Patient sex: F
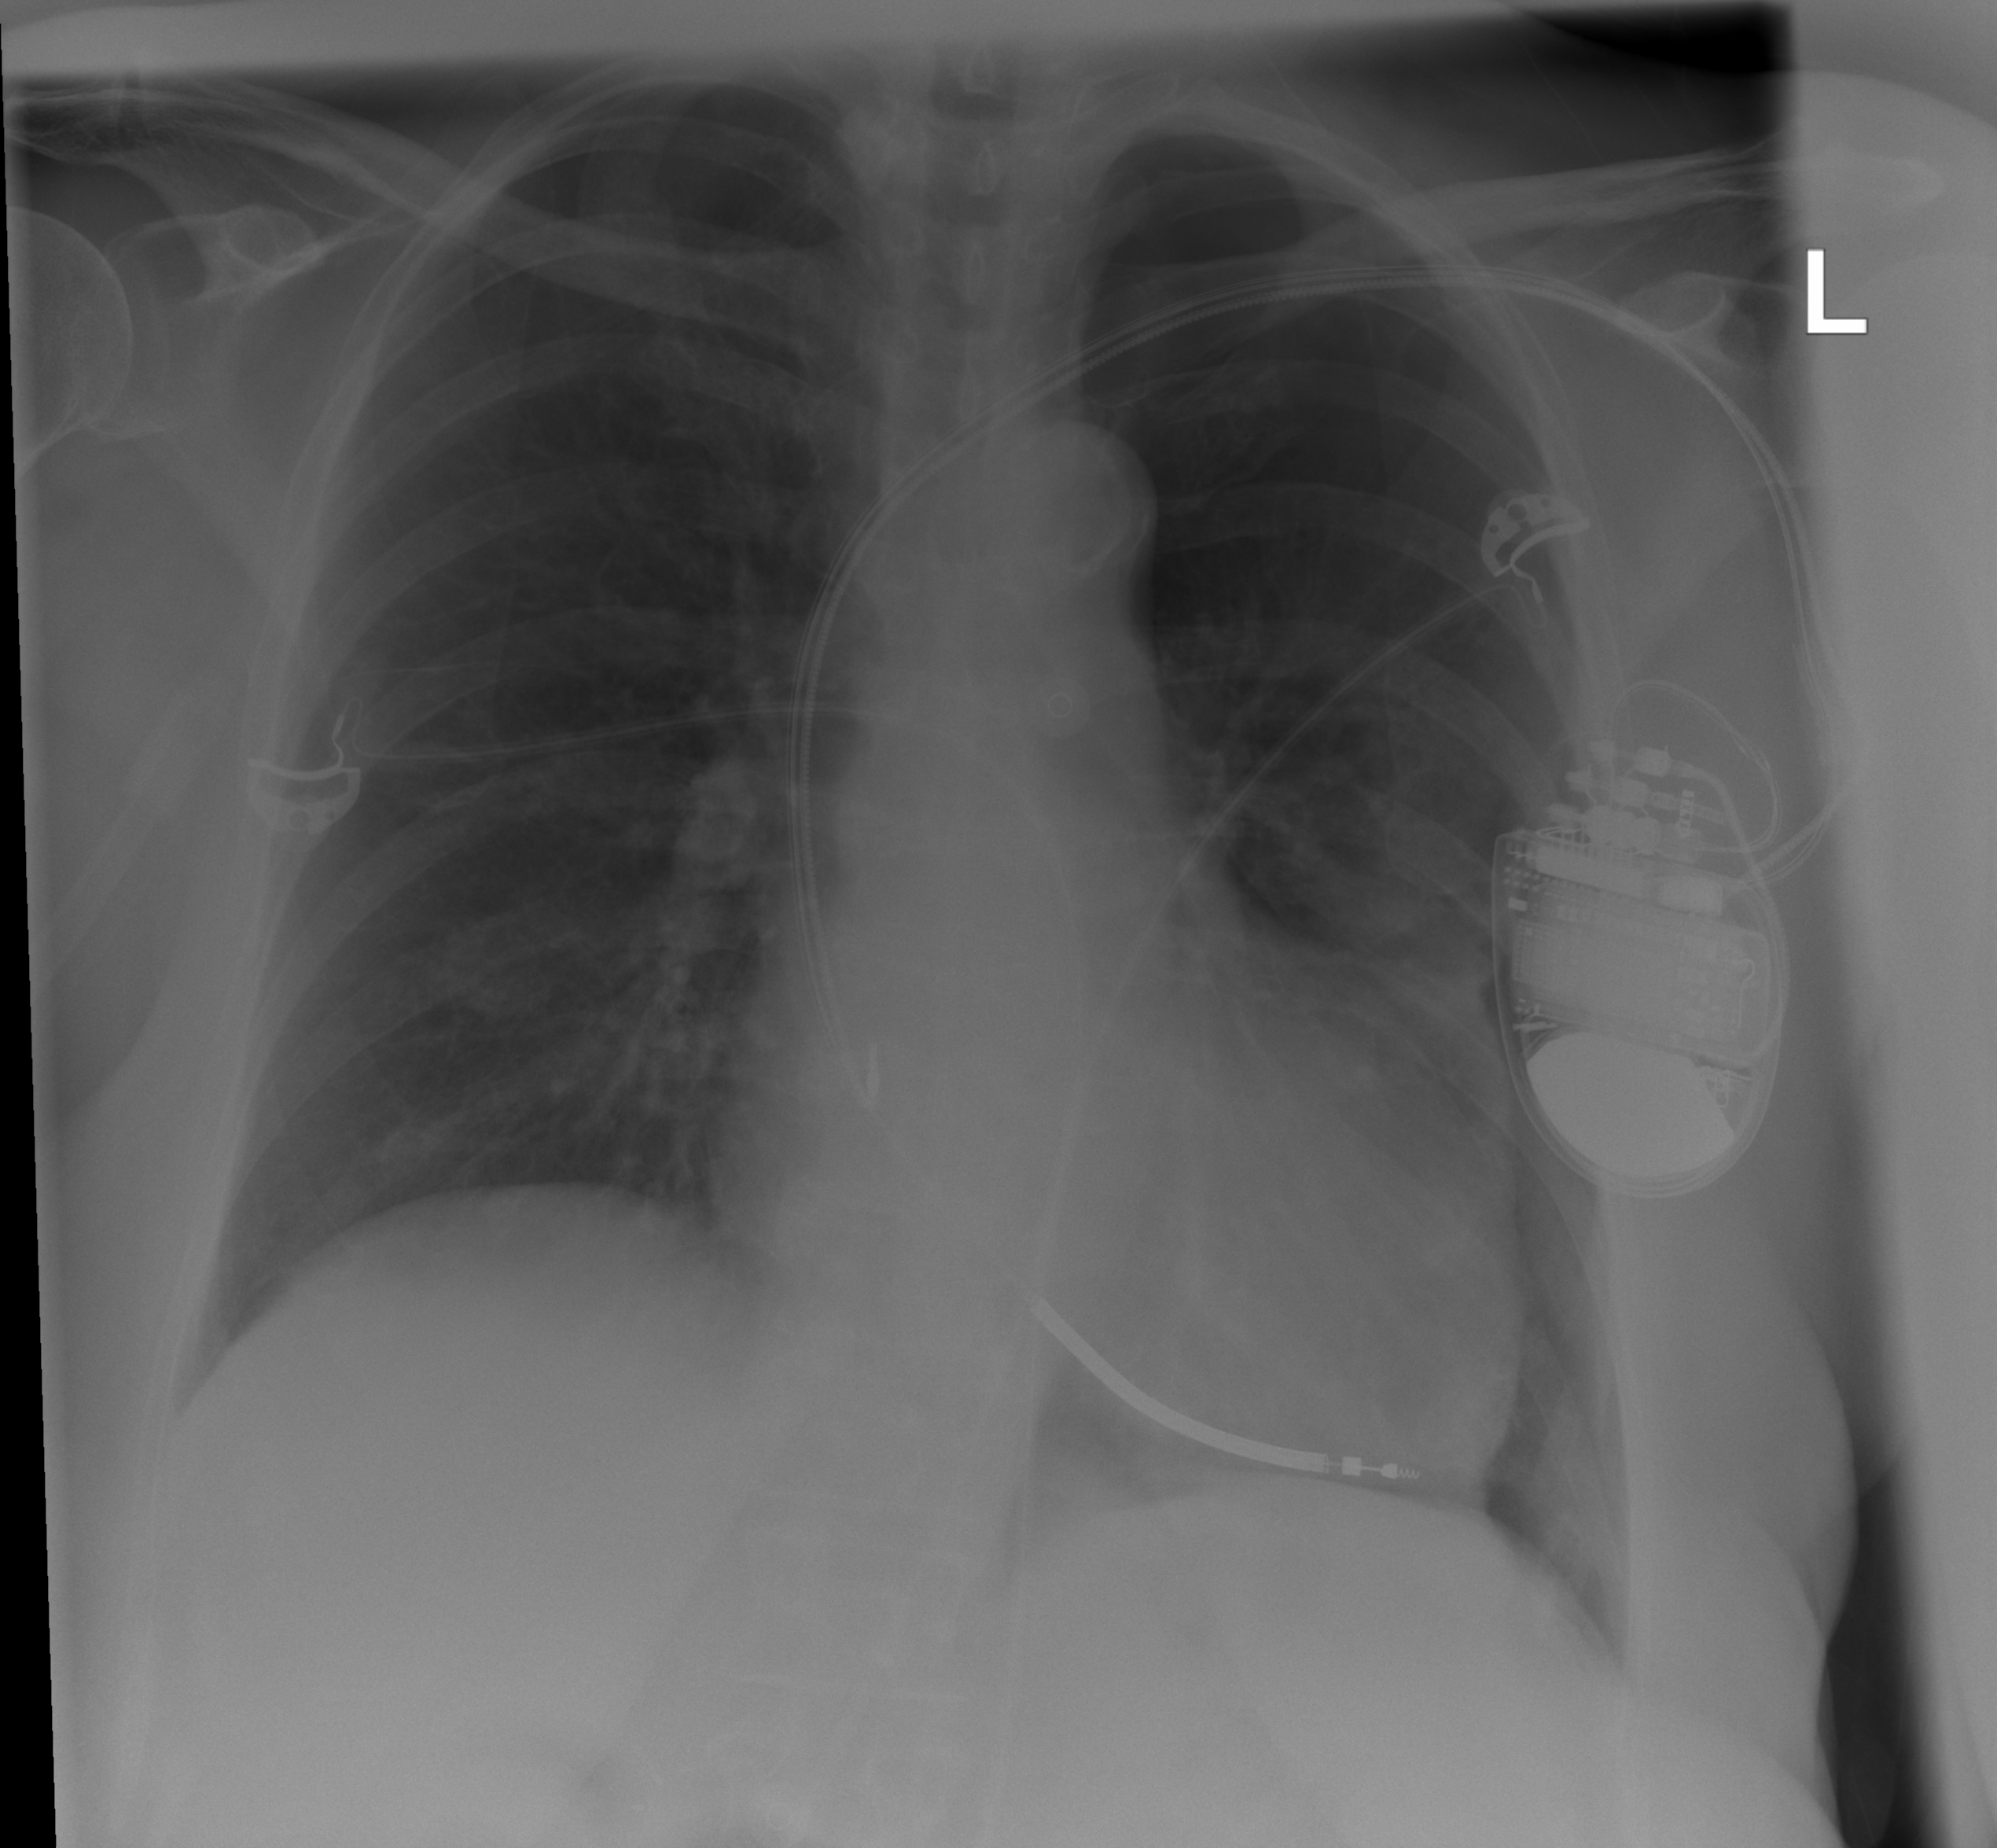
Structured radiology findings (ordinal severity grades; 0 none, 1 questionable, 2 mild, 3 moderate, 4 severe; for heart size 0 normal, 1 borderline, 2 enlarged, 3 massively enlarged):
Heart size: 1
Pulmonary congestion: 0
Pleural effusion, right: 0
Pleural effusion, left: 0
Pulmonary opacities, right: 0
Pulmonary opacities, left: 0
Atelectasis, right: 0
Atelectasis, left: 2